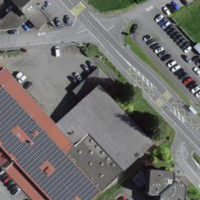
EUNIS habitat code: 54
Species observed at this site:
Ilex aquifolium